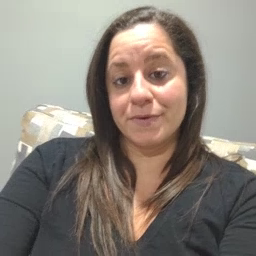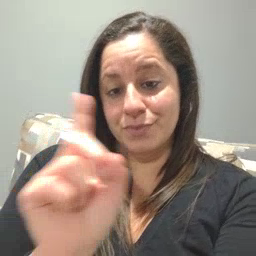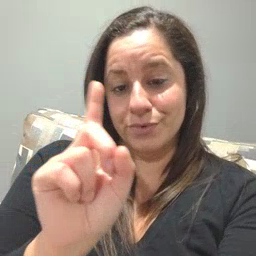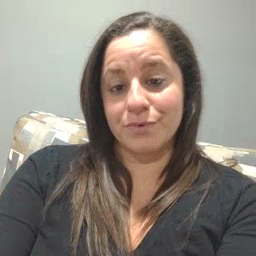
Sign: where